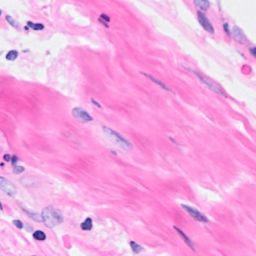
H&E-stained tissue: Breast